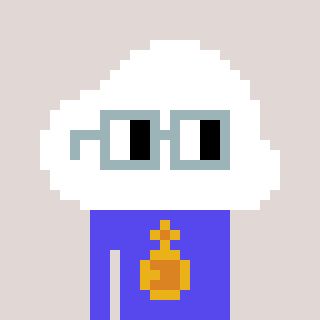
a pixel art character with square dark gray glasses, a cloud-shaped head and a computerblue-colored body on a warm background